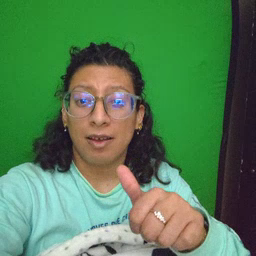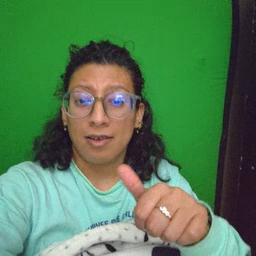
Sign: not